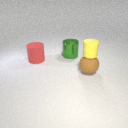
large brown rubber sphere in front of large red rubber cylinder